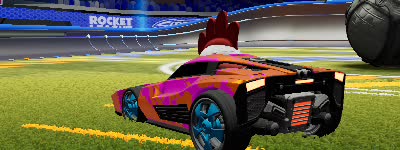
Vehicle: breakout